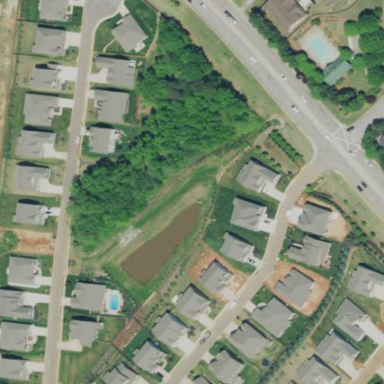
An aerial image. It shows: Detention water basin.